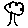
Label: tree